六年级 · 度量几何学
下图的周长是 ( )。

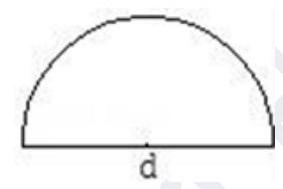
A. $\left(\frac{1}{2} \pi+1\right) d$
B. $\pi d+d$
C. d
D. $\pi d$

答案: A